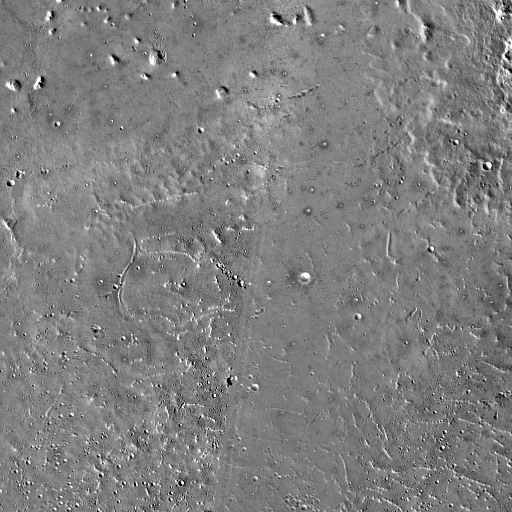
Crater classes present: Background, Other, Buried, Secondary